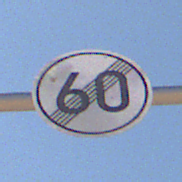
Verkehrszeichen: EndeGeschwindigkeit60
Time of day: Midday
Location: Outdoor (Nature)
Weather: Clear
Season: NotSpecified
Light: Natural